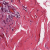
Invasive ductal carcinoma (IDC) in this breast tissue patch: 1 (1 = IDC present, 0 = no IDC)